Field crop: maize
Growth stage: 2
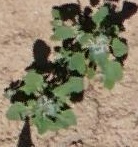
Species: chenopodium